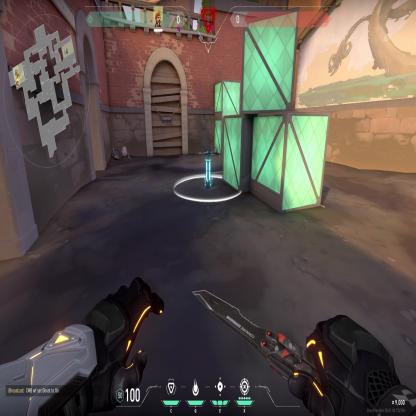
Label: planted spike